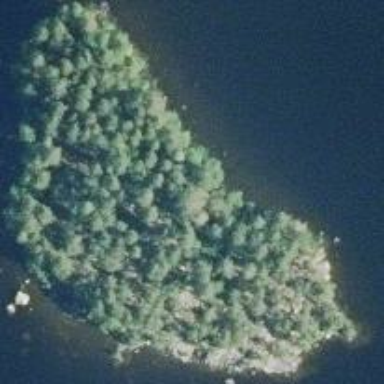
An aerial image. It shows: Islet surrounded by woodland.